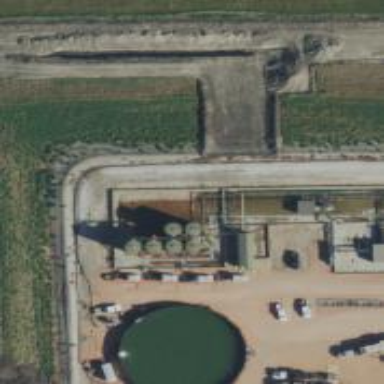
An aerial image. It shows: Storage tank that is man-made.